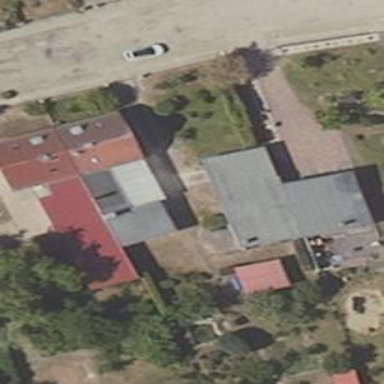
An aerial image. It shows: Shed.